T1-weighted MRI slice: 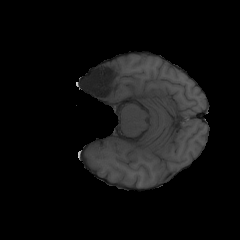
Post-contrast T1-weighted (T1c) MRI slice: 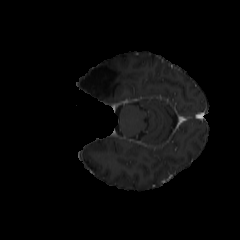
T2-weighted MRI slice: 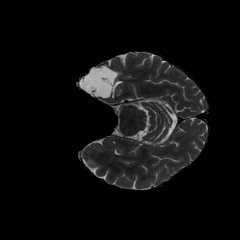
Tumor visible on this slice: no